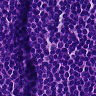
Metastatic tissue present: no